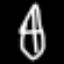
Label: leaf